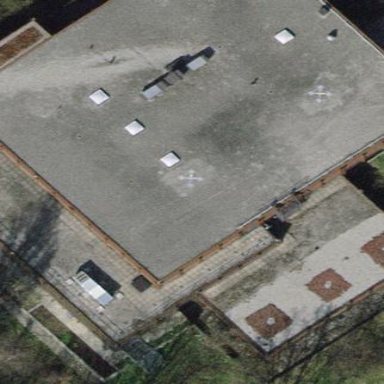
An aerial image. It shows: Building with gravel roof.